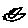
Label: bird